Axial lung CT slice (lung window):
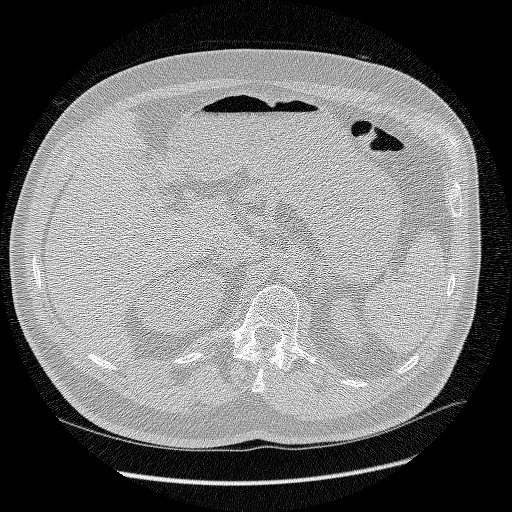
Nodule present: no